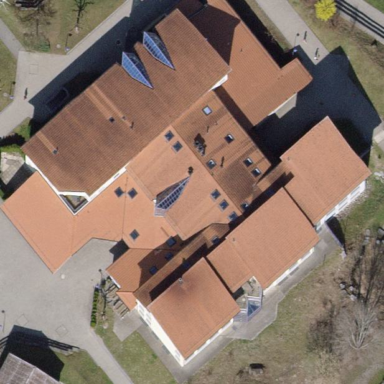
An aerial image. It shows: School building.